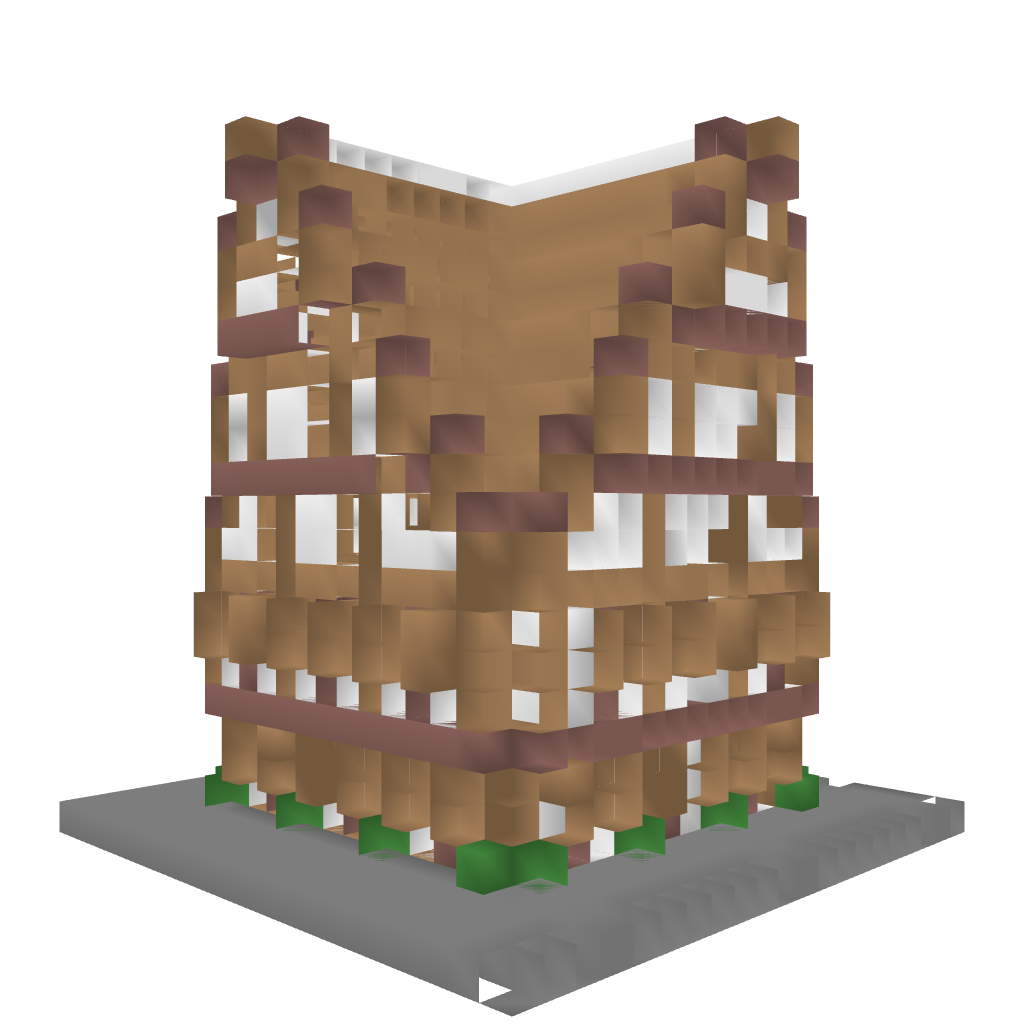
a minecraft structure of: EWB's Medieval House bad low quality